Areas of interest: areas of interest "Scenic Spot"
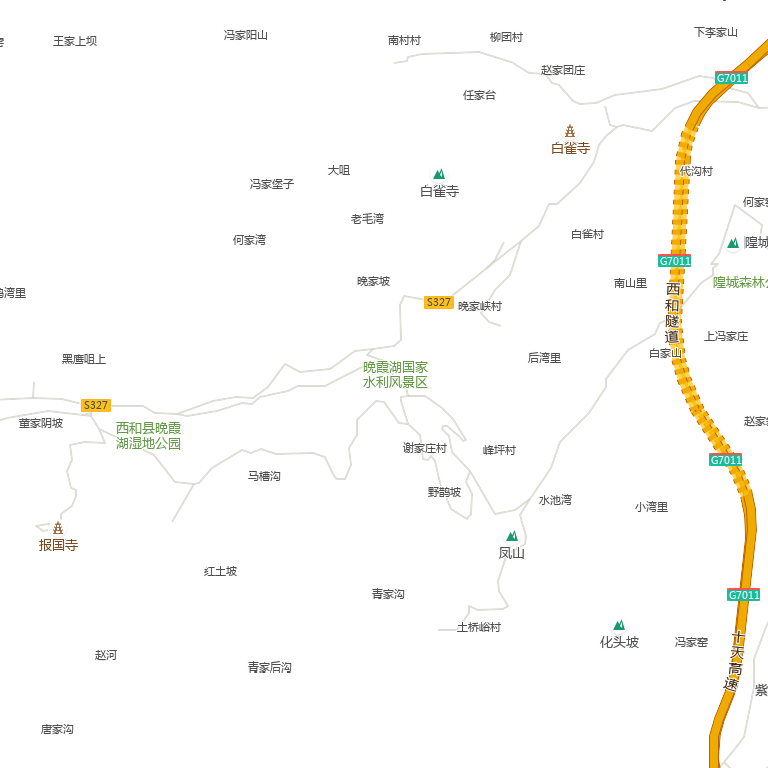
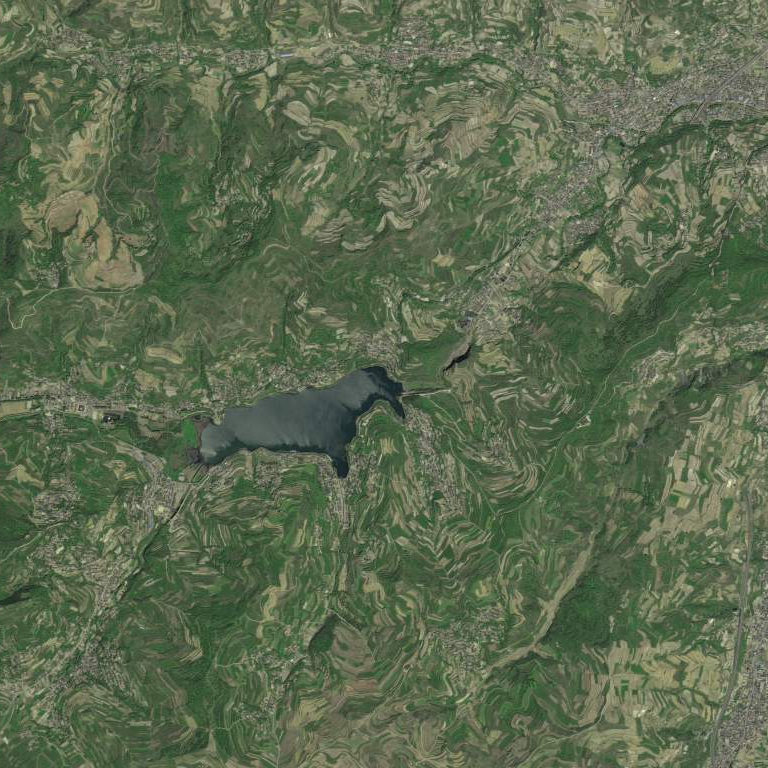